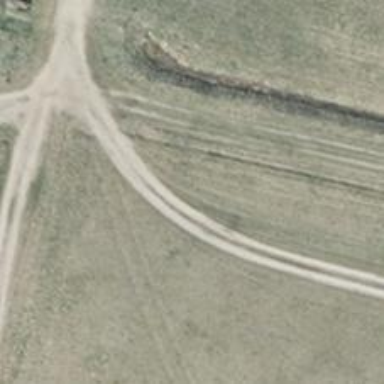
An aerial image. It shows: Sandy track with grade3 tracktype.